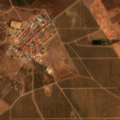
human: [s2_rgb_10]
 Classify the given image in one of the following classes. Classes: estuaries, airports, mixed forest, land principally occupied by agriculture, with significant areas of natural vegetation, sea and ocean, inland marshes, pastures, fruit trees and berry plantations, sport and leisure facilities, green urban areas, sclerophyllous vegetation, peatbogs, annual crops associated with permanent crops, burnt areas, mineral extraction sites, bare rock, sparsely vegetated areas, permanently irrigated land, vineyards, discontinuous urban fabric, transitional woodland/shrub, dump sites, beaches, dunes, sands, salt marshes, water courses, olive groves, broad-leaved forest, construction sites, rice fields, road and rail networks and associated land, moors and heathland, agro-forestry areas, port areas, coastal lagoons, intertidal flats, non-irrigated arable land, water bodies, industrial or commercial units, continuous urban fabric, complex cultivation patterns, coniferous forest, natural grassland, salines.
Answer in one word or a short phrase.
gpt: non-irrigated arable land, olive groves, complex cultivation patterns, agro-forestry areas